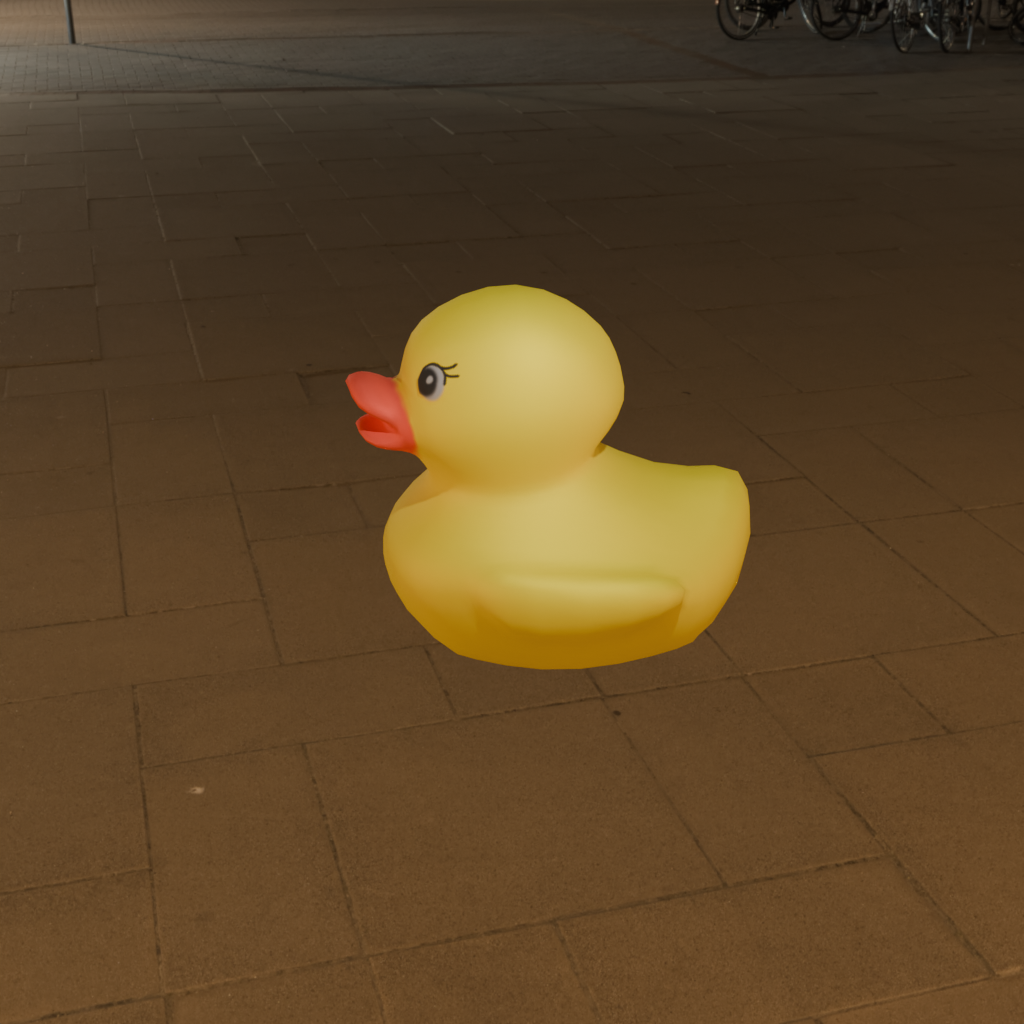
an image of a yellow rubber duck seen from <left> in a coastal promenade at night illuminated with streetlights and ocean view.